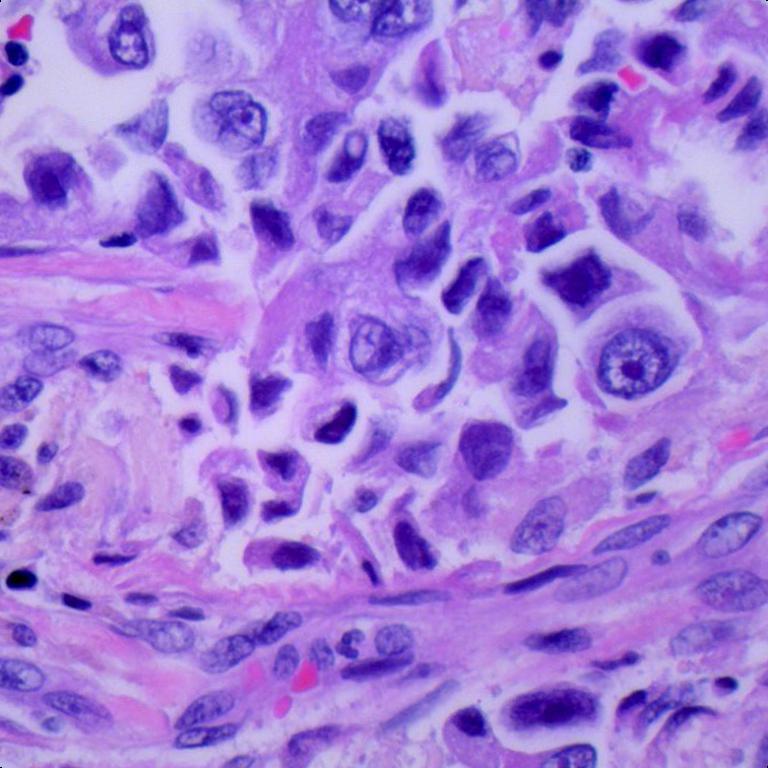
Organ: lung
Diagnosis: adenocarcinomas